Interaction volume radius: 10 \u00c5
Interaction volume height: 15 \u00c5
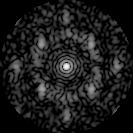
Disorder parameter: 0.603